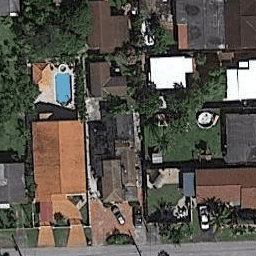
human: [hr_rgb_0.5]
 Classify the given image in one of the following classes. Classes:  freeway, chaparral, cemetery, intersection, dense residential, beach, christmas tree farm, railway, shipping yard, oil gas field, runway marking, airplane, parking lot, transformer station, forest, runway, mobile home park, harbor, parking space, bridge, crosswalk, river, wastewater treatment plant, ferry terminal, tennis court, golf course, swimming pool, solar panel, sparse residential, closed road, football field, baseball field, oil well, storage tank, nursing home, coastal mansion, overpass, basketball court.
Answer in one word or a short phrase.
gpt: dense residential